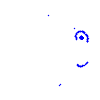
Particle: kaon